Field crop: maize
Growth stage: 2
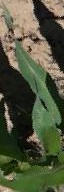
Species: maize